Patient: sex M, age 60
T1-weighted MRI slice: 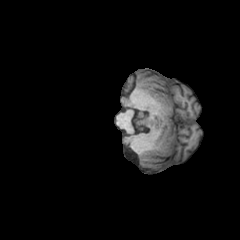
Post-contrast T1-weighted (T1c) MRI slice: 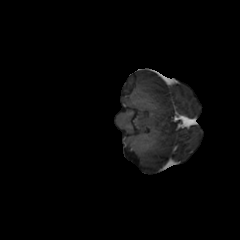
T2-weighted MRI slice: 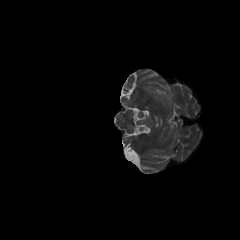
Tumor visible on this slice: no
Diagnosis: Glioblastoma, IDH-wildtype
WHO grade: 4